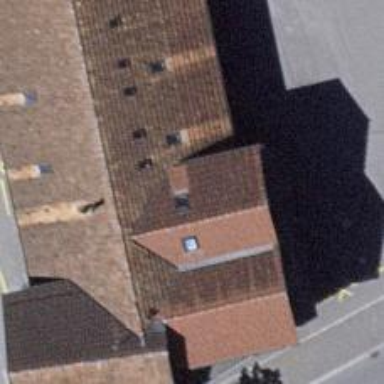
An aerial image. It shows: Ambulance station for emergencies.